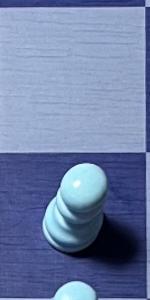
Label: Pawn_White